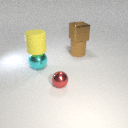
large cyan metal sphere to the left of small red metal sphere